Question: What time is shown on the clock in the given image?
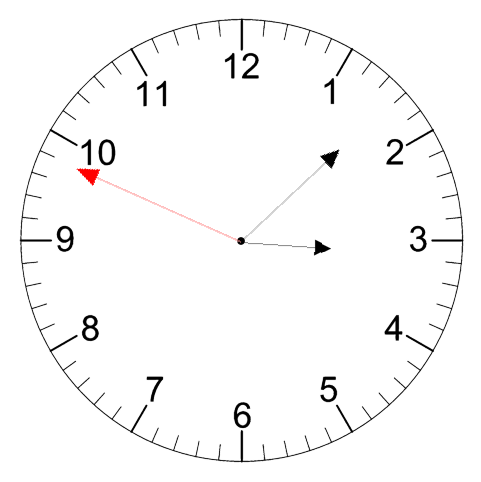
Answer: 03:07:49